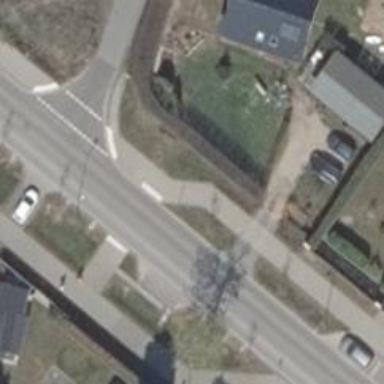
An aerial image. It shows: Uncontrolled crossing along footway.